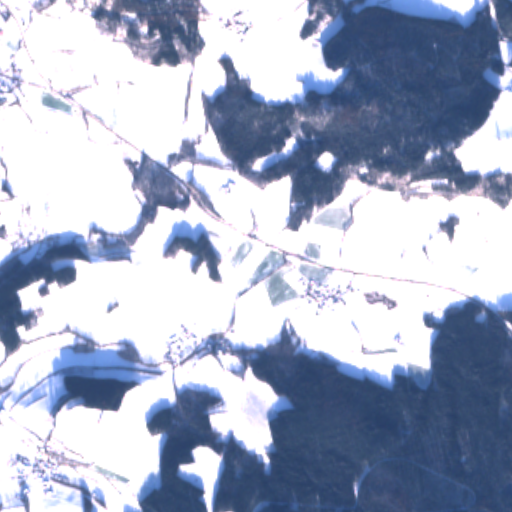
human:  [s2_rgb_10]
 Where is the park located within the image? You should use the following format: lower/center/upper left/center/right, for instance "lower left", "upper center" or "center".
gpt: The park is located in the upper left of the image.
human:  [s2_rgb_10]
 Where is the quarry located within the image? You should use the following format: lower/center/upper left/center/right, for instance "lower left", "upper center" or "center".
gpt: The quarry is located in the center right of the image.
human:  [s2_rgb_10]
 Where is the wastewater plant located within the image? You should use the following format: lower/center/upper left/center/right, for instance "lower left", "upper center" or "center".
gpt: The wastewater plant is located in the upper center of the image.
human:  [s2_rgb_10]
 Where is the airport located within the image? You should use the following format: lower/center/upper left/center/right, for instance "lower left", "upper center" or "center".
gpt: There is no airport in the image.